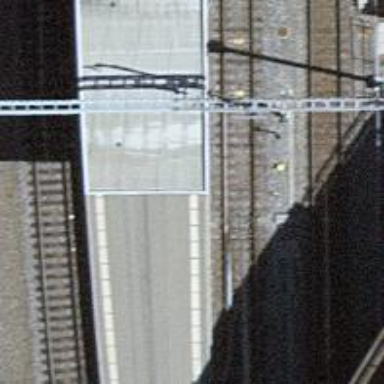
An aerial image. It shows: Railway switch.